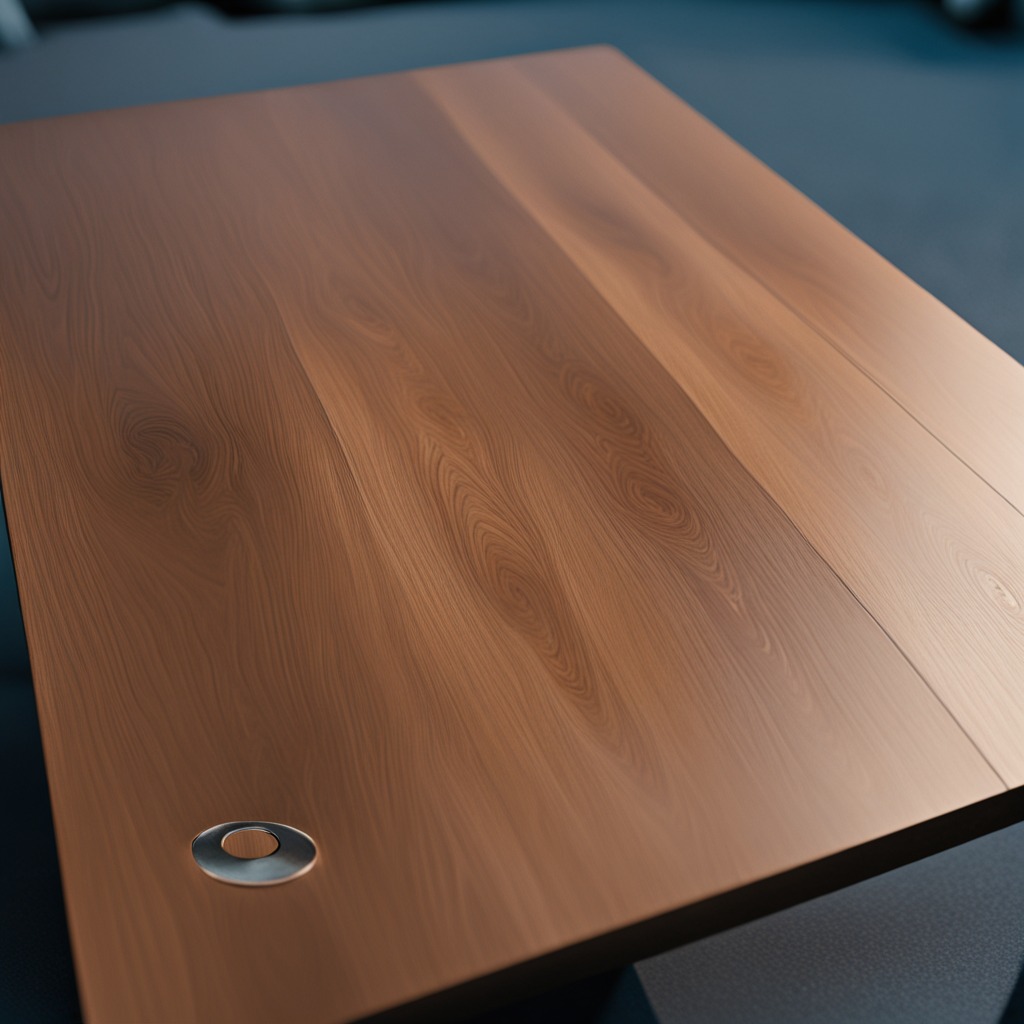
A flat metal washer is lying on the old table.